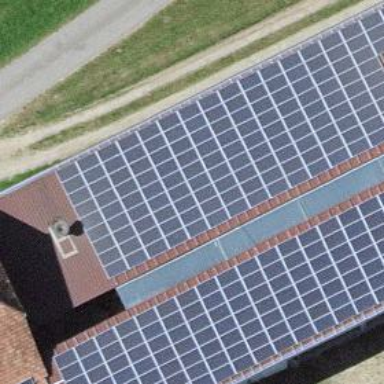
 consisting of solar photovoltaic panels."